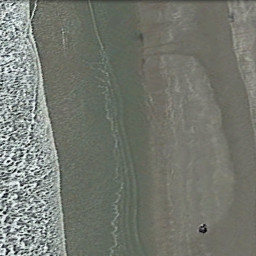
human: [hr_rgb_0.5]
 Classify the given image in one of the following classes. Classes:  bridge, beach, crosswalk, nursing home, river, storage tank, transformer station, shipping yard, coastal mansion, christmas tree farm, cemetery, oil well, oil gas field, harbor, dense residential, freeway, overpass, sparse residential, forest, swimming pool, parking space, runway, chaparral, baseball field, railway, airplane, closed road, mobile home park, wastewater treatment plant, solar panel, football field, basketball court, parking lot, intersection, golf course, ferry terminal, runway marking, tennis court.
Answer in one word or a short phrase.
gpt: beach